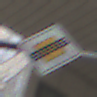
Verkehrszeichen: EndeVorfahrtsstrasse
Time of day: Midday
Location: Outdoor (Urban)
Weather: Overcast
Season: NotSpecified
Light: Natural